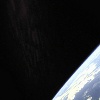
Label: space